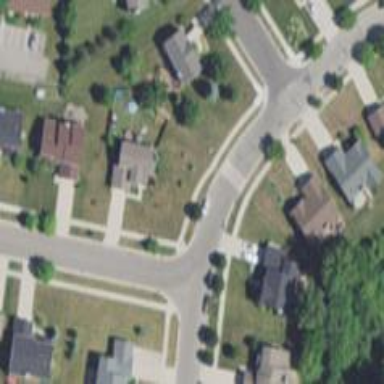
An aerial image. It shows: Residential road with asphalt surface and separate sidewalk.